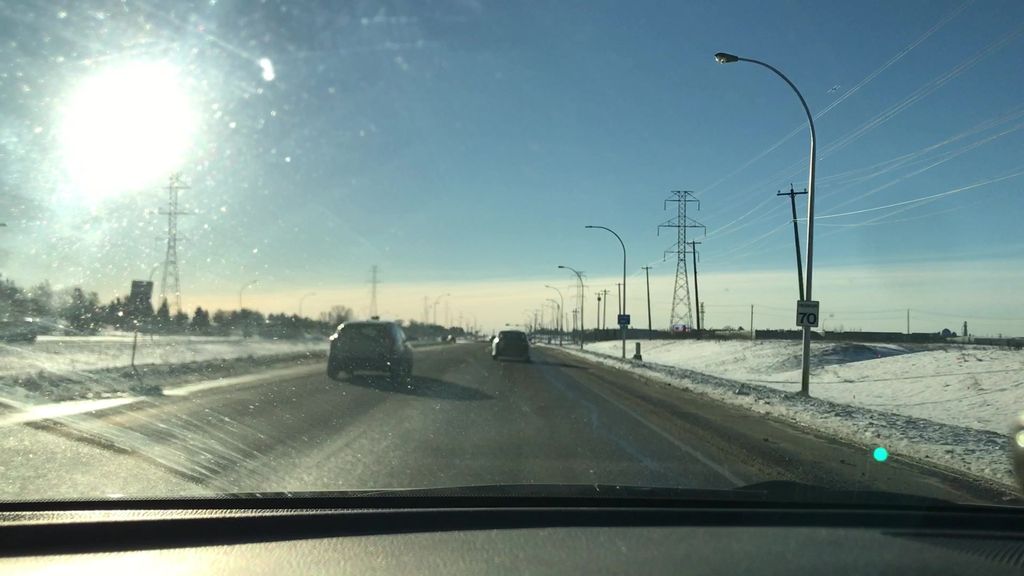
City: edmonton